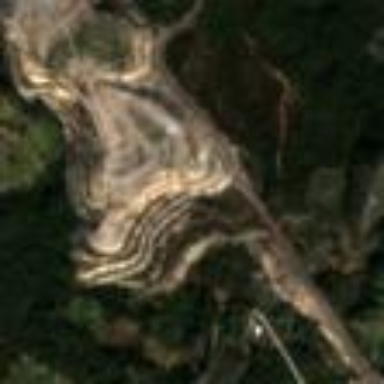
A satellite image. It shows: Quarry area.